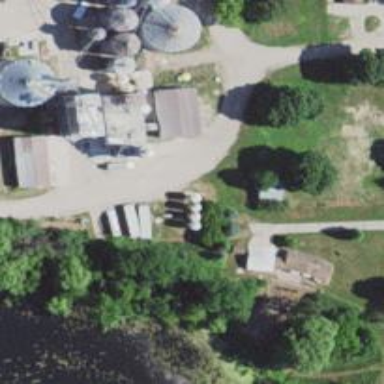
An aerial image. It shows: Storage tank with man-made structure.